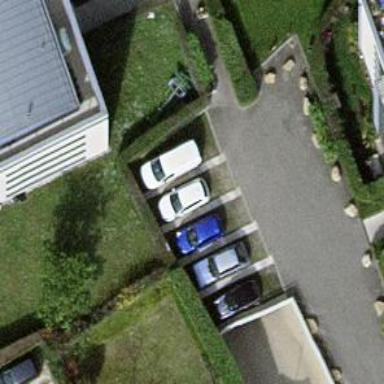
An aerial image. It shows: Parking aisle under tunnel.